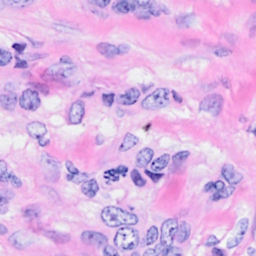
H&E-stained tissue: Breast